The image is a 2-D grayscale rendering of a rotating-machine vibration signal (signal-to-image). Determine the machine's mechanical condition. Answer with exactly one of: normal, misalignment, unbalance, looseness.
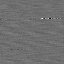
Answer: normal